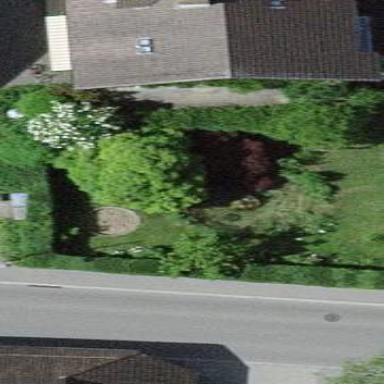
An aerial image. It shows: Evergreen hedge with broadleaved leaves.